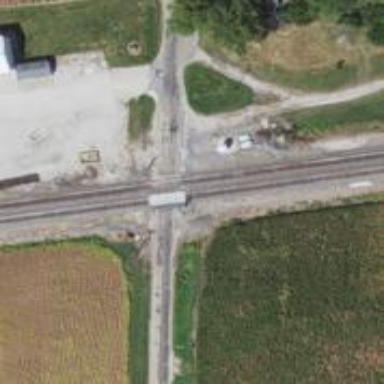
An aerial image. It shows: Railway level crossing.